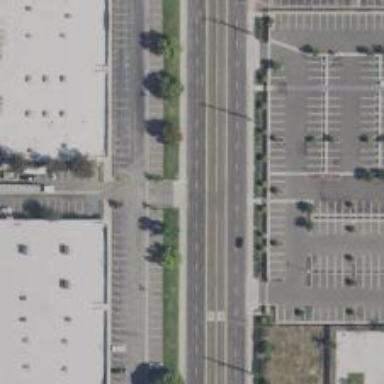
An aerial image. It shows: Secondary road with separate asphalt sidewalks.